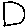
Label: line